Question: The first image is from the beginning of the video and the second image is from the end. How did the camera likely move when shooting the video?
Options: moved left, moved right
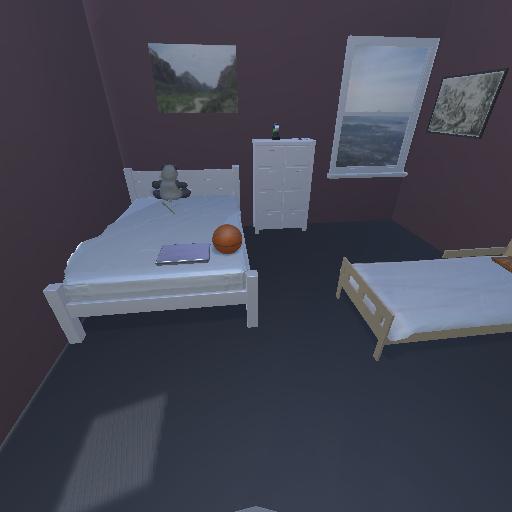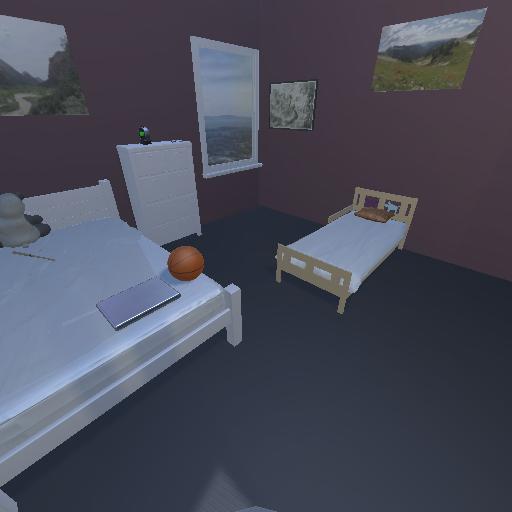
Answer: moved left